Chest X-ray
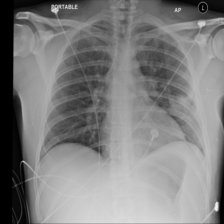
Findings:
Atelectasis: negative
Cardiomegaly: negative
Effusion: negative
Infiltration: positive
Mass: negative
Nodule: negative
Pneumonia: negative
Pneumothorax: negative
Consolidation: negative
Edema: negative
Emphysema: negative
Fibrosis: negative
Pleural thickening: negative
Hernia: negative